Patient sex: F
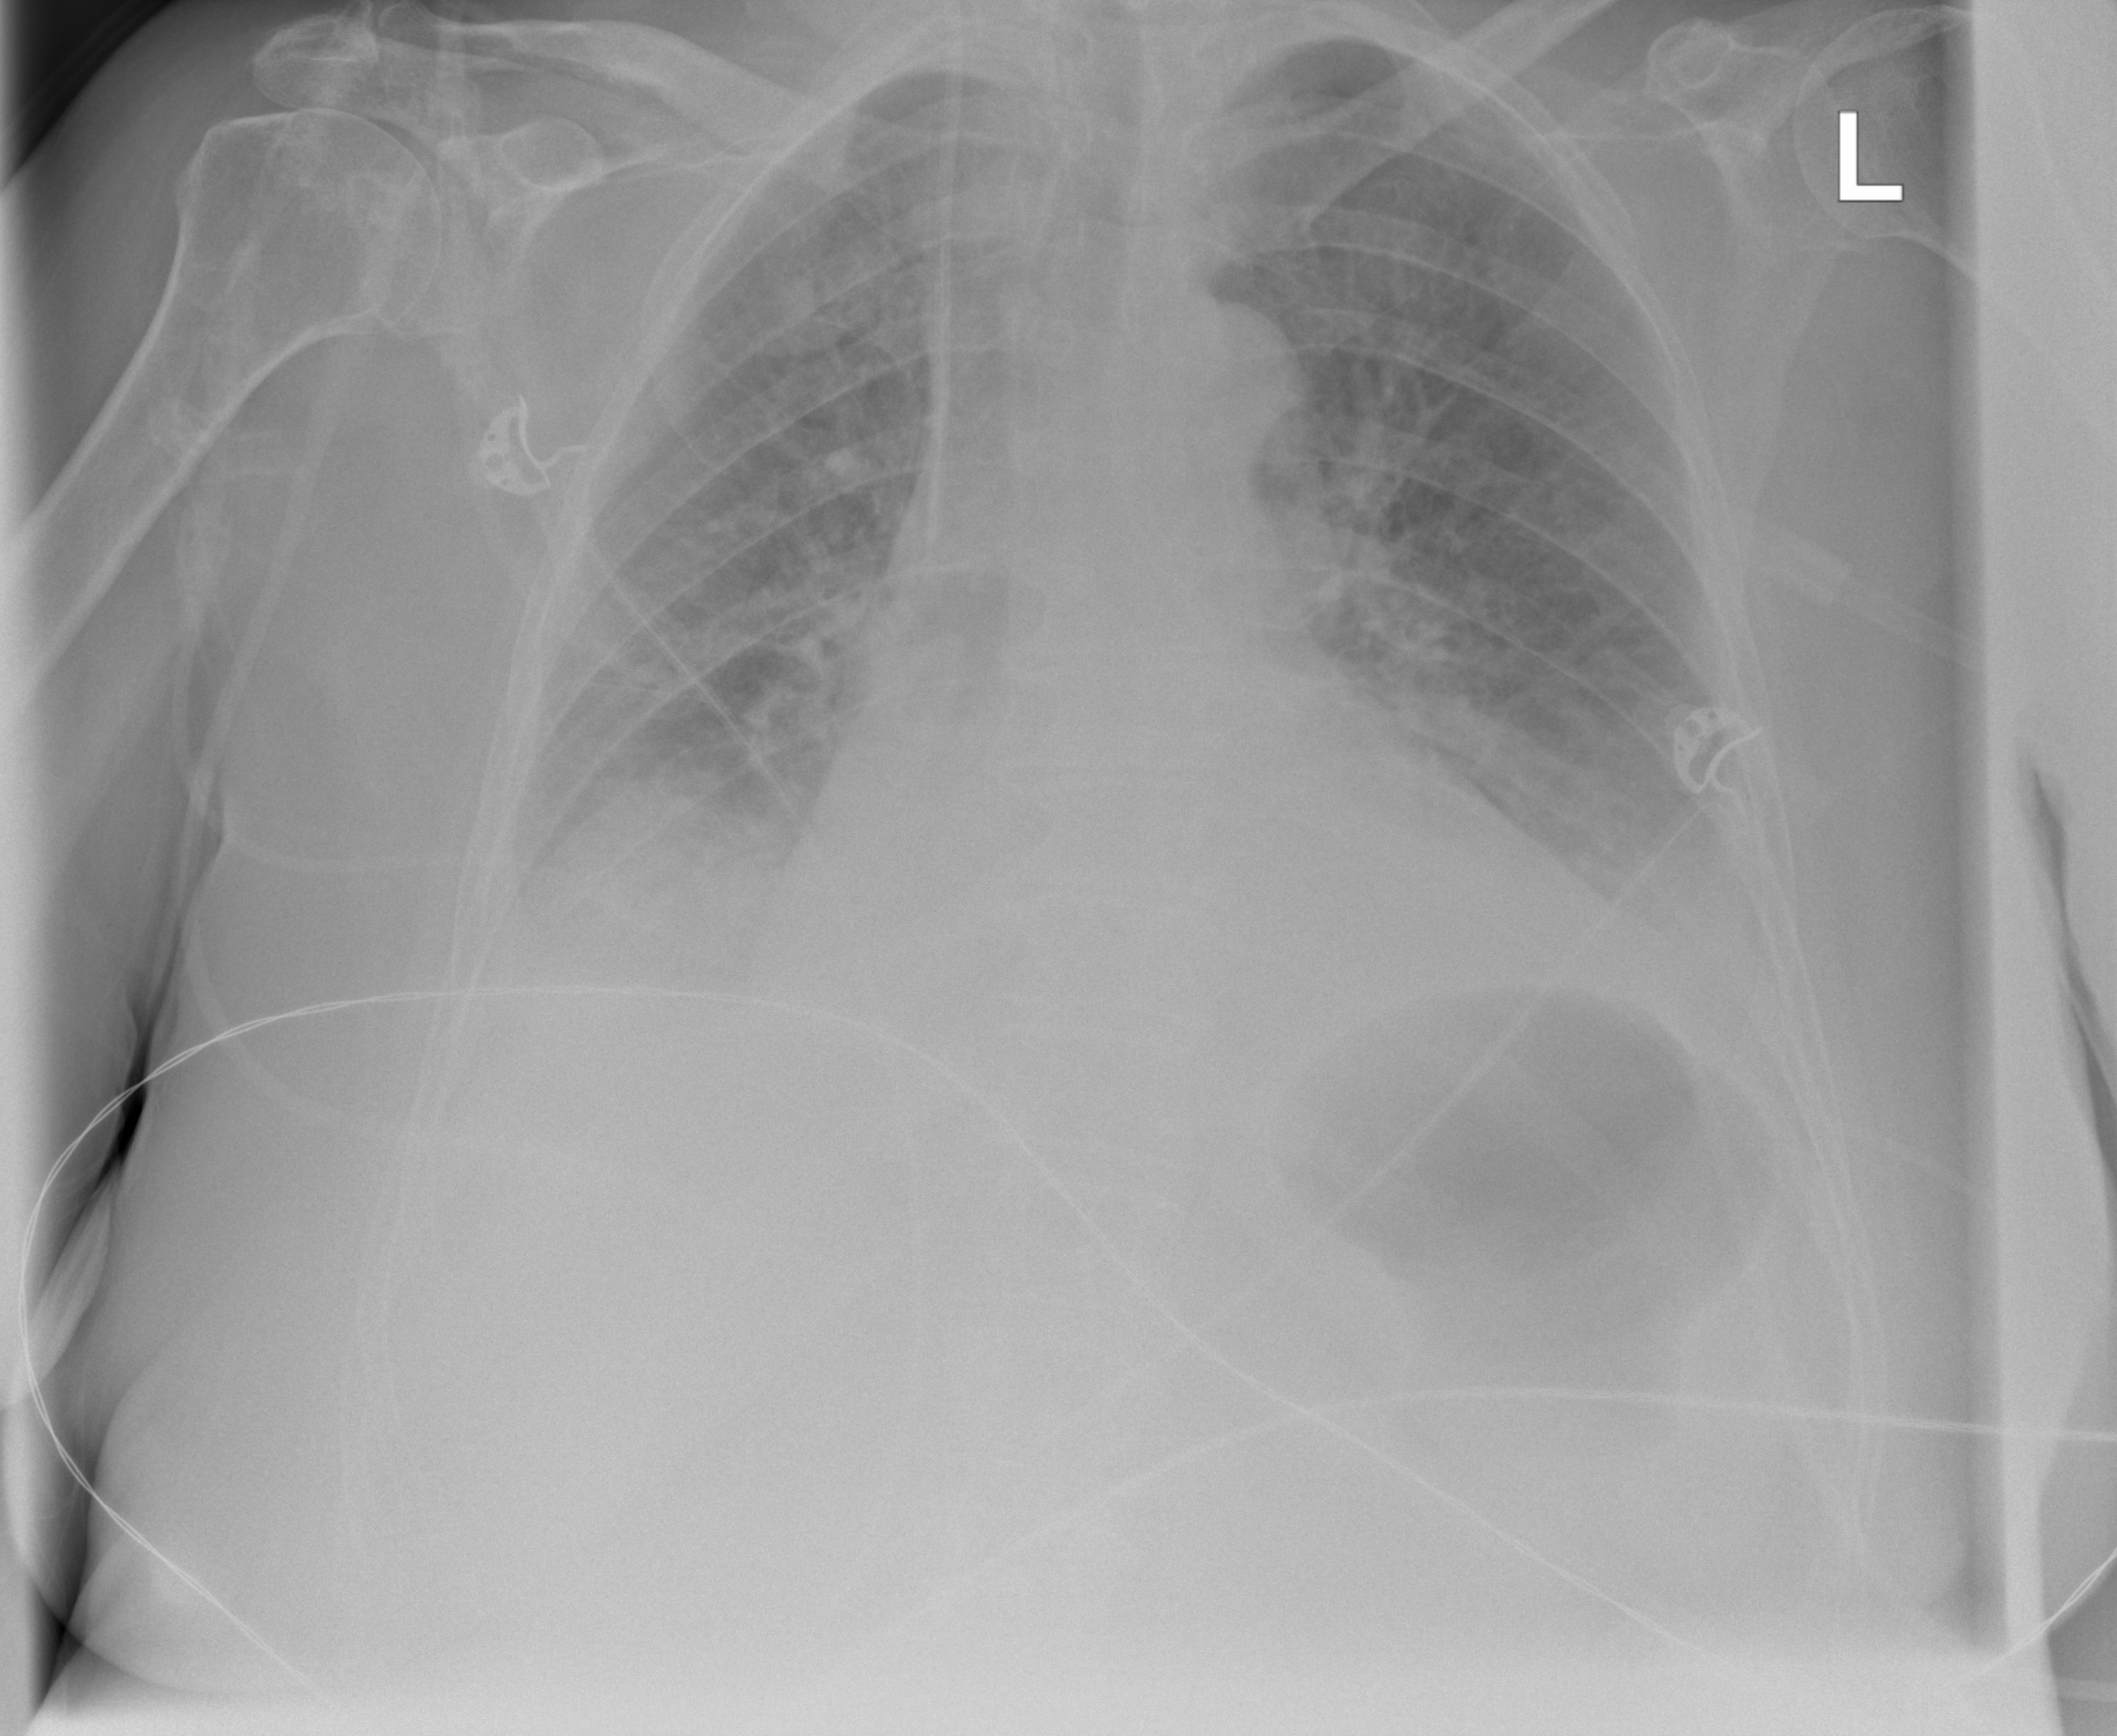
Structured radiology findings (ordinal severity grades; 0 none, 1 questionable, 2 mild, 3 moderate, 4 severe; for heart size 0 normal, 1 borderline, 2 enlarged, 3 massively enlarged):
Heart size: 2
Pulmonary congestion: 3
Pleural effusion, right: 2
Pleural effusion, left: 2
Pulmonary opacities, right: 2
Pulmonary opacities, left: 2
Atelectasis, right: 2
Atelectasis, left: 2